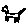
Label: cat